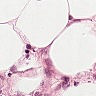
Metastatic tissue present: no